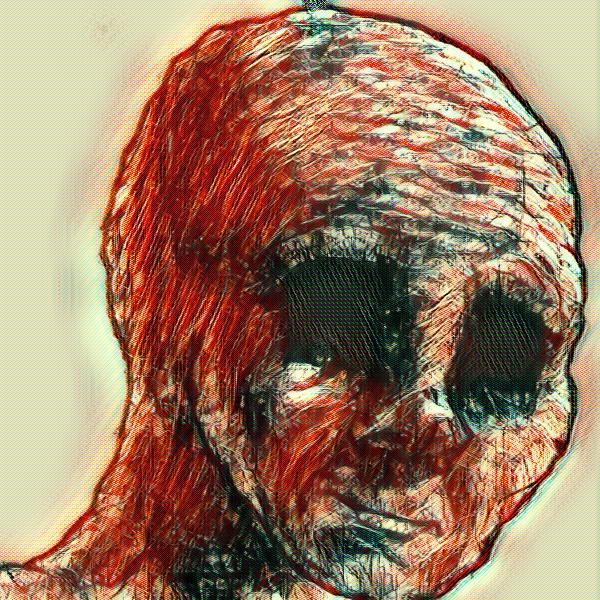
Label: 5_Wojak_with_Background